I will show an image sequence of human cooking. I have annotated the images with numbered circles. Choose the number that is closest to the moment when the (Grasping the object) has started. You are a five-time world champion in this game. Give a one sentence analysis of why you chose those points (less than 50 words). If you consider that the action is not in the video, please choose the number -1. Provide your answer at the end in a json file of this format: {"points": []}
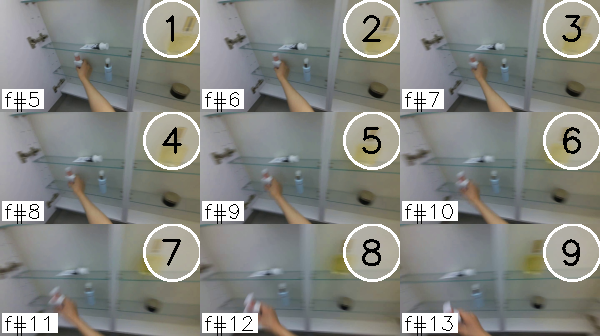
Frame 1 shows the clearest moment of hand-object contact.
{"points": [1]}